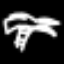
Label: palm tree